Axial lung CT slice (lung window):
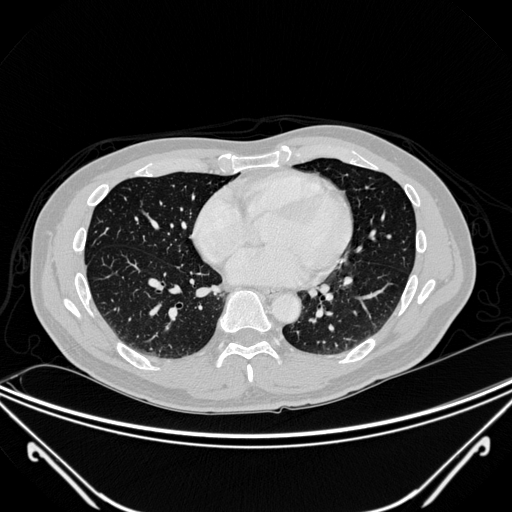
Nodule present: no